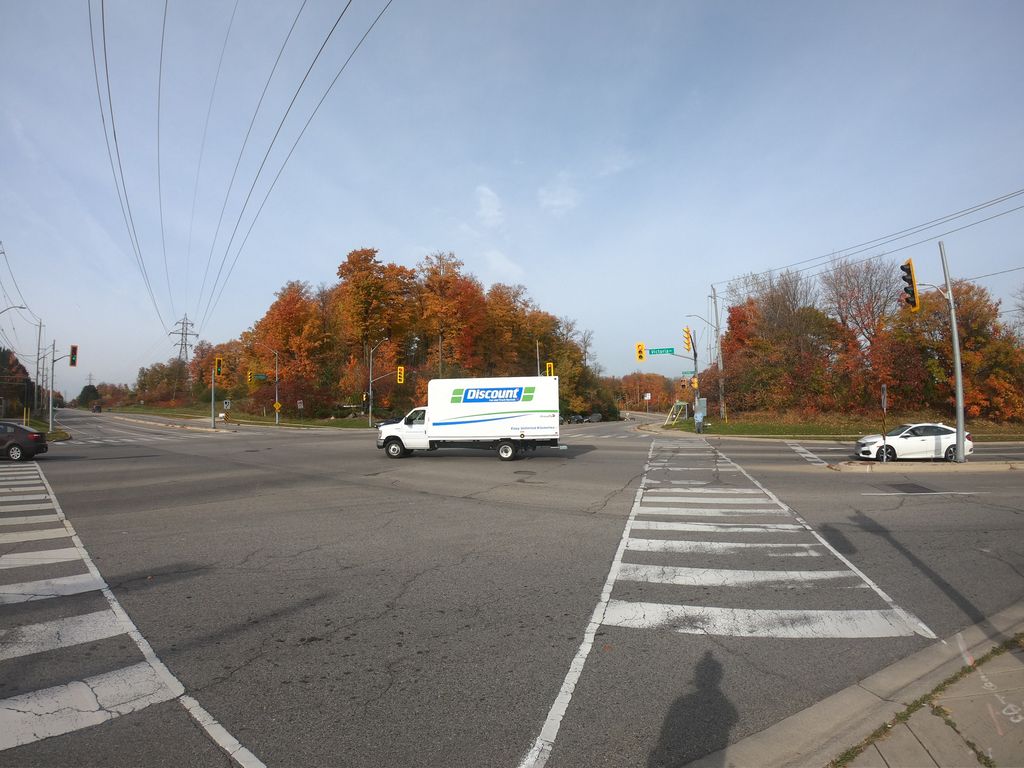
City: kitchener-waterloo